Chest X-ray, PA view. Patient: 51 years old, sex F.
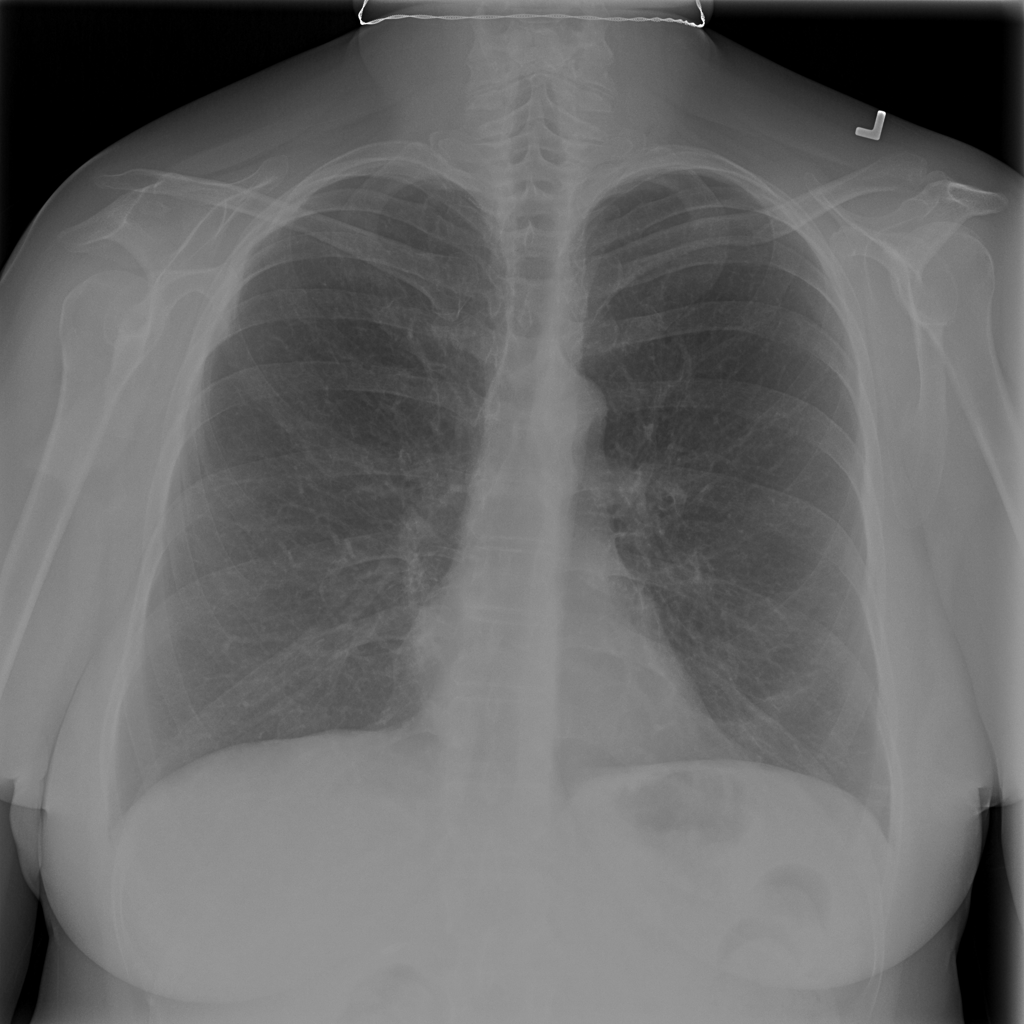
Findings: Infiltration